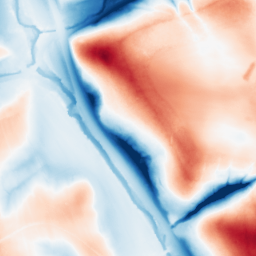
Category: trend_removal
Decomposition family: local_polynomial
Decomposition parameters: window_size: 101
degree: 3
Upsampling method: bilinear
Upsampling parameters: scale: 4
Upsampling scale: 4